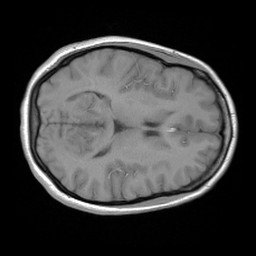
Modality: FLASH
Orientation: axial
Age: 20
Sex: female
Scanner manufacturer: siemens
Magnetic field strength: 3 T
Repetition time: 0.245 s
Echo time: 0.0026 s